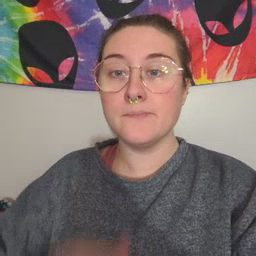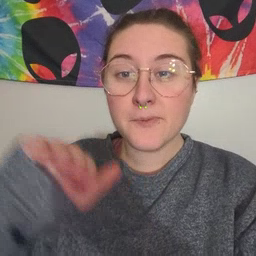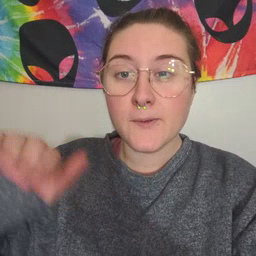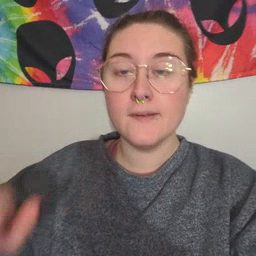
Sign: pool